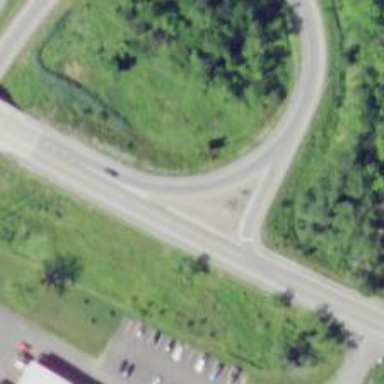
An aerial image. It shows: Trunk link highway.